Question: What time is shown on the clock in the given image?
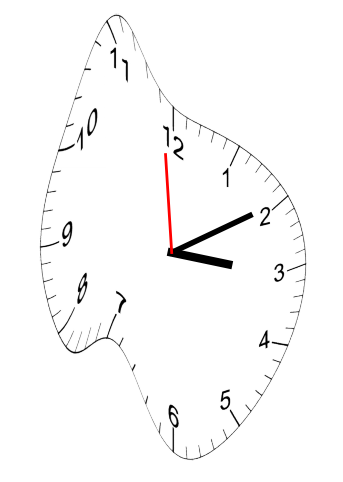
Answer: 03:09:59